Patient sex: F
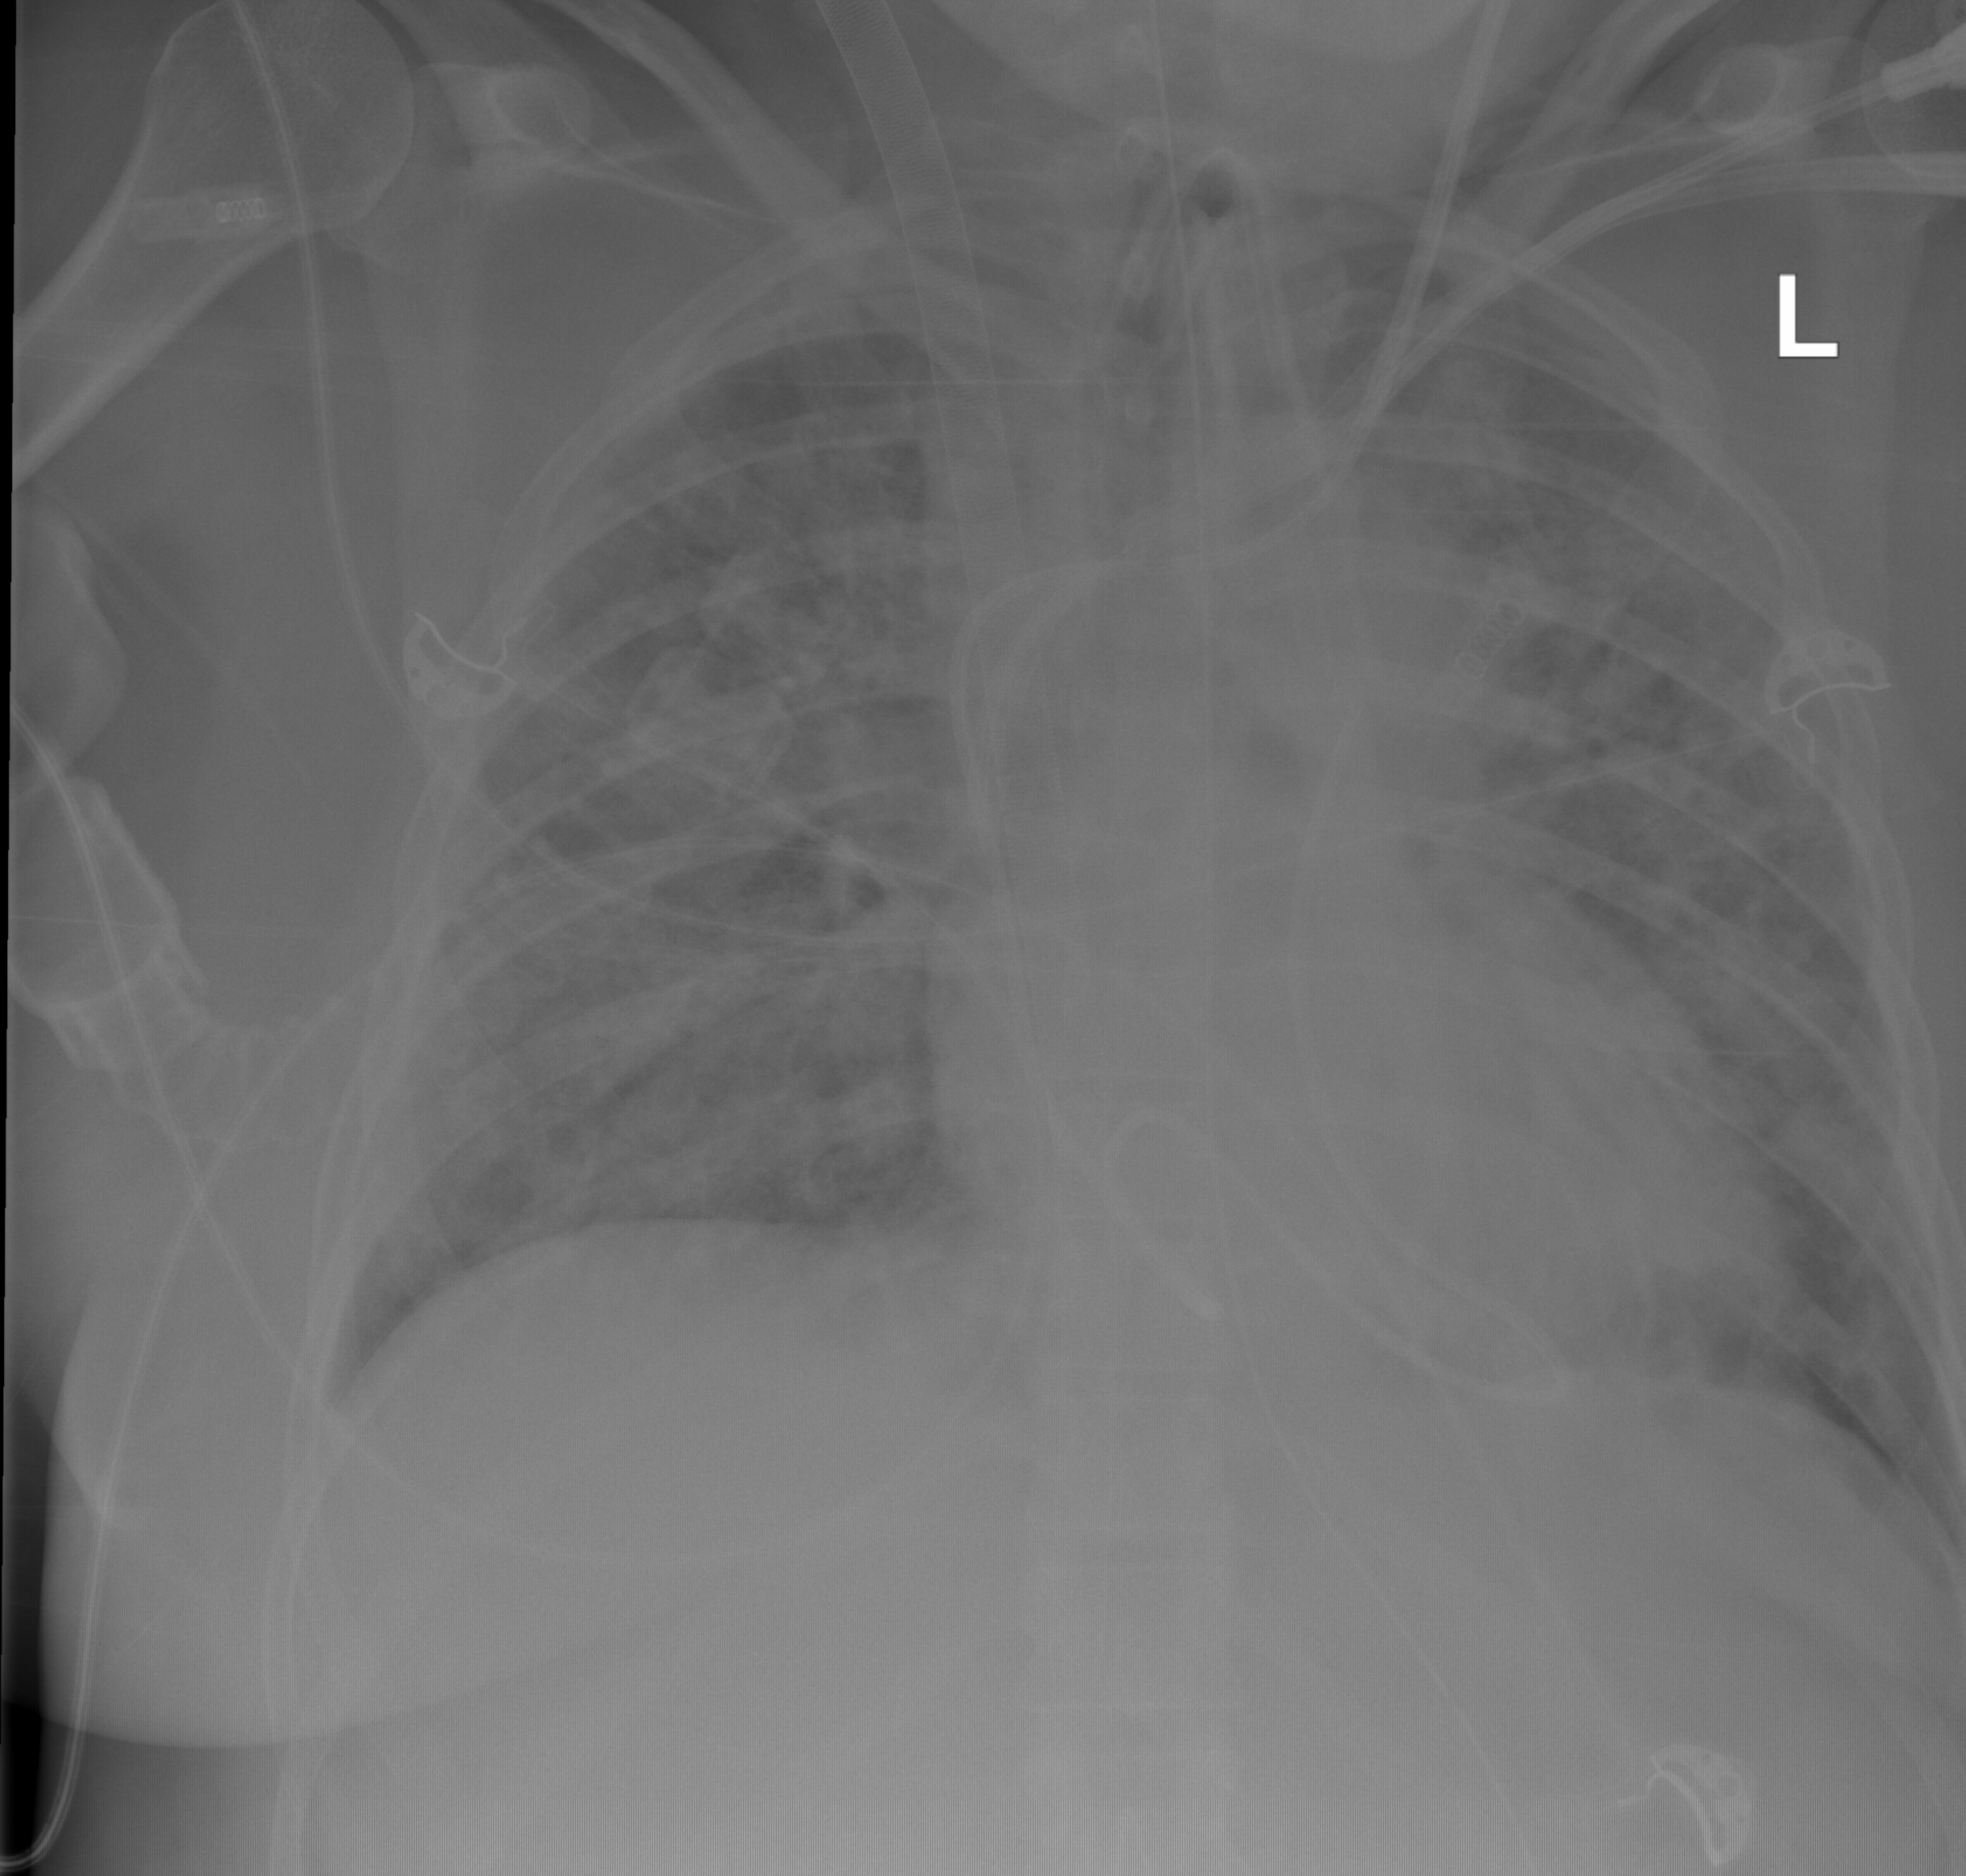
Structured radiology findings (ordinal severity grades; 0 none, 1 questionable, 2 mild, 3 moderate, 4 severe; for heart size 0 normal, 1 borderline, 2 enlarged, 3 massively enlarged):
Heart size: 1
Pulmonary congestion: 3
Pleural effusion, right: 0
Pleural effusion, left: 0
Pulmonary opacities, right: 3
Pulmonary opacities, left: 3
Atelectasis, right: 2
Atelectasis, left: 2